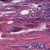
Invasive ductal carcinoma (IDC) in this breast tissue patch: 1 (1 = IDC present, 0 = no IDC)